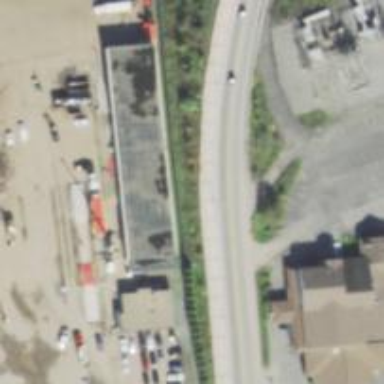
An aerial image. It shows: Secondary road with asphalt surface. There is sidewalk on the left side.